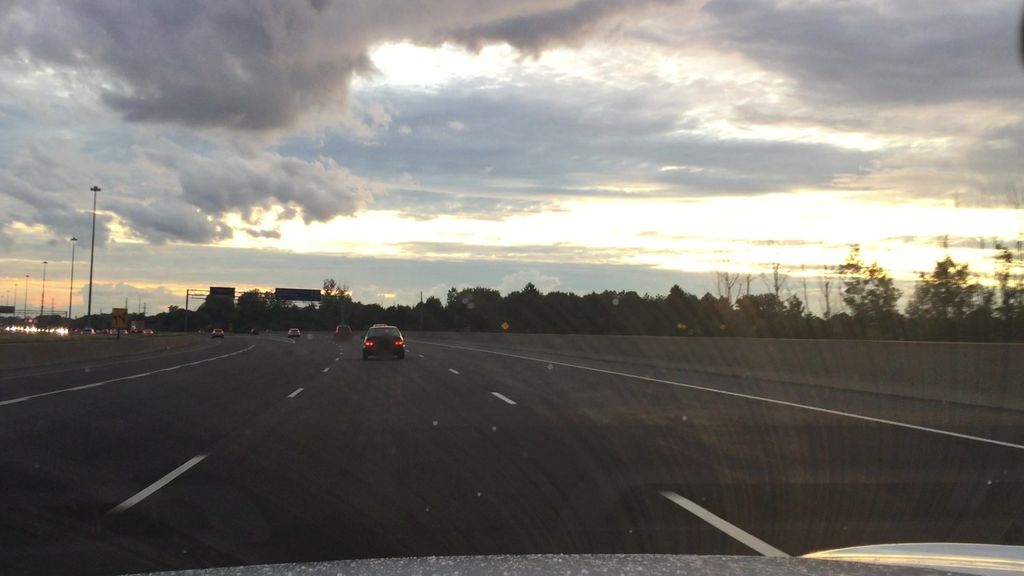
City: toronto